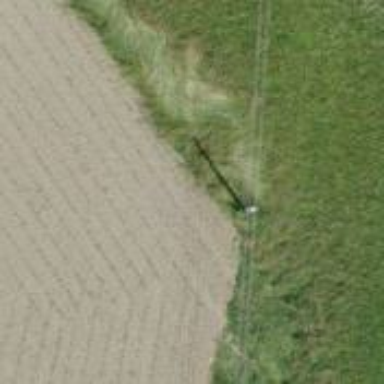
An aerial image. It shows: Minor power line with three cables.